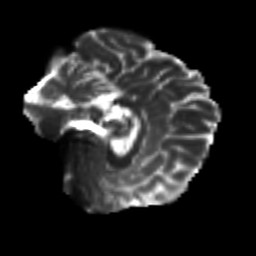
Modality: T2w
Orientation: sagittal
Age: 23
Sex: female
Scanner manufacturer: siemens
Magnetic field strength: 3 T
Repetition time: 3.5 s
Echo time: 0.125 s